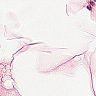
Metastatic tissue present: no